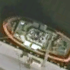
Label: Towing_vessel